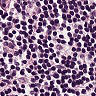
Metastatic tissue present: no